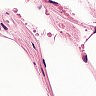
Metastatic tissue present: no